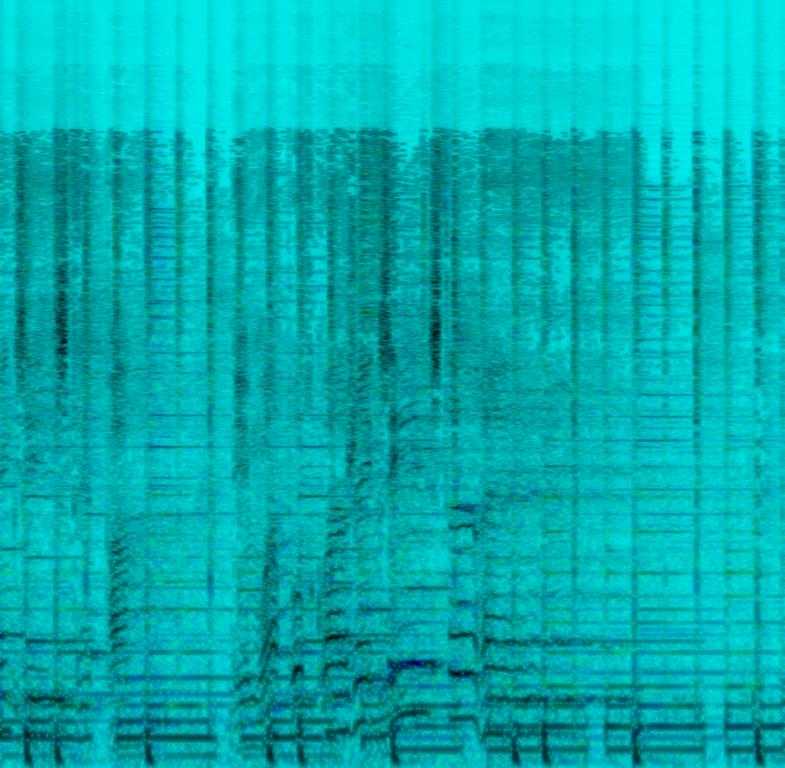
The low quality recording features a ballad that contains a flat male vocal, alongside mellow harmonizing, reverberant female vocals, singing over acoustic rhythm guitar located in the left channel, electric guitar melody in the right channel of the stereo image, groovy bass, shimmering hi hats, soft rimshots, soft kick hits and mellow keys melody. It sounds mellow, emotional, passionate and heartfelt.